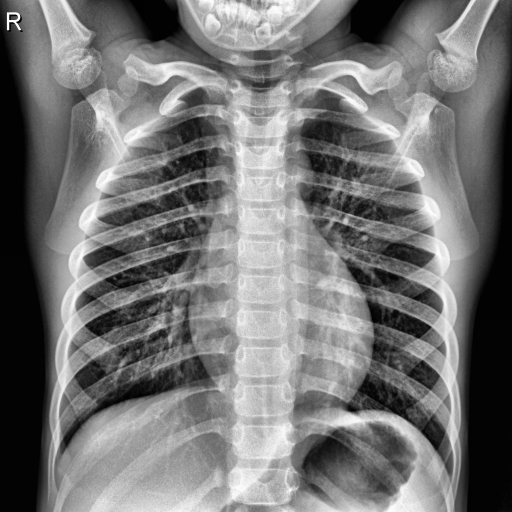
Finding: NORMAL